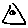
Label: triangle